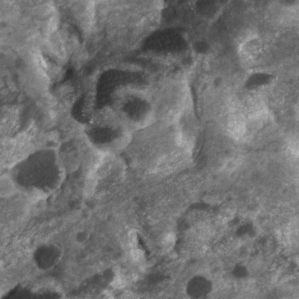
Label: non_frost